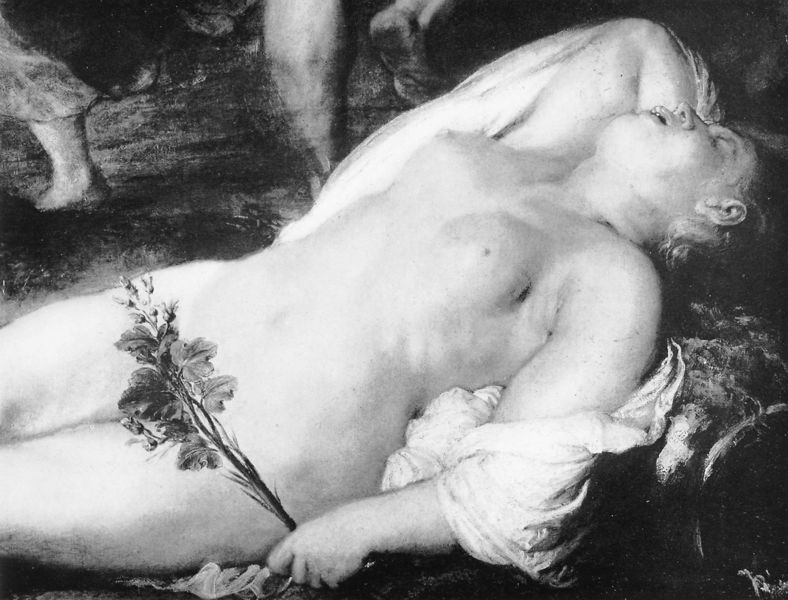
Titel: Bacchanal mit schlafender Ariane
Künstler: Peter Paul Rubens
Institution: Stockholm, Nationalmuseum
Schlagwörter: akt, blätter, fuß, gemälde, haut, kopf, nackt, schlaf, weiß, ausschnitt, blume, brust, busen, frau, hell, mund, nase, ohr, schwarz, blüte, tuch, arm, boden, stoff, blatt, pflanze, pflanzen, schulter, wald, beine, bein, brüste, füße, liegen, schlafend, perspektive, detail, bauch, liegend, scham, hell dunkel, zweig, jungfrau, schwarzweiß, lilie, leiden, schmerz, lust, venus, lager, feigenblatt, reinheit, extase, orgasmus, brusst, ohnmächtig, ohnmächtig ächtig